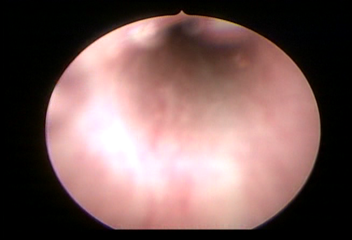
Modality: WLC
Class: Normal mucosa
Bladder cancer association: No